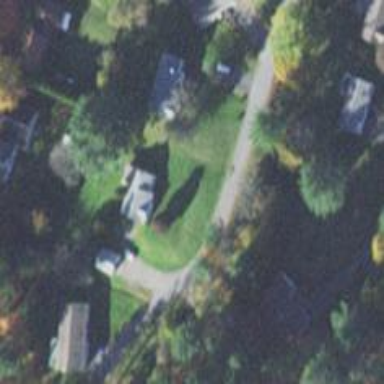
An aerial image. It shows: Simple and straightforward house.